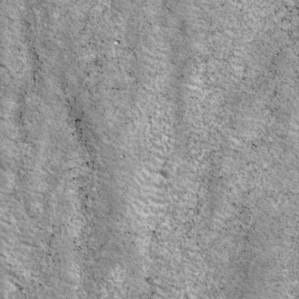
Label: non_frost